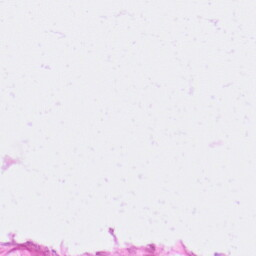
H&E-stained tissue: Pancreatic